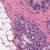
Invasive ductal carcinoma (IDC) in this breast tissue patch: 0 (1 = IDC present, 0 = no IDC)